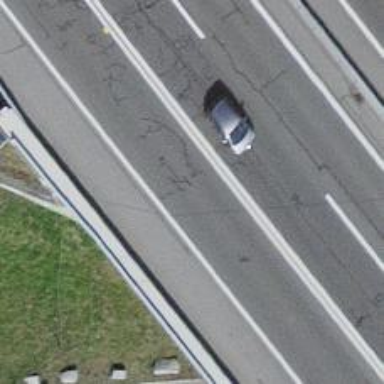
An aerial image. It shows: Motorway link.